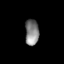
Tissue: skin
Cell type: Epithelial cells
Senescence score: 0.2041
Nuclear area (px): 350
Mean DAPI intensity: 129.263